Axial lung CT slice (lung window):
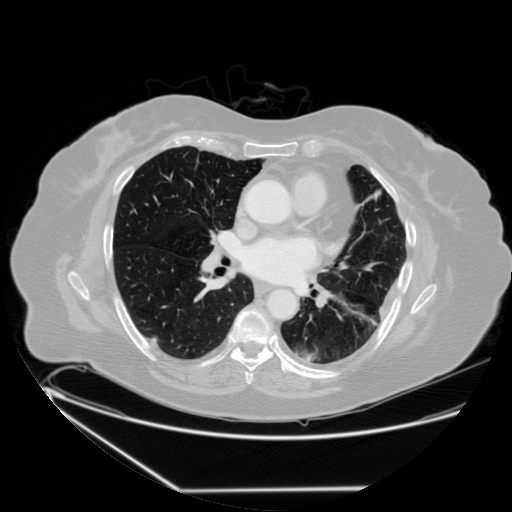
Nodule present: no